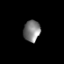
Tissue: prostate
Cell type: Epithelial cells
Senescence score: 0.3346
Nuclear area (px): 344
Mean DAPI intensity: 127.619